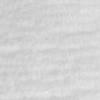
Label: no_change